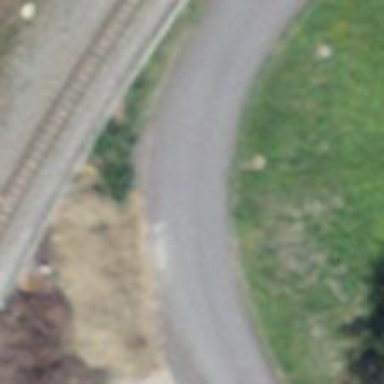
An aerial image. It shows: Unclassified road with asphalt surface.